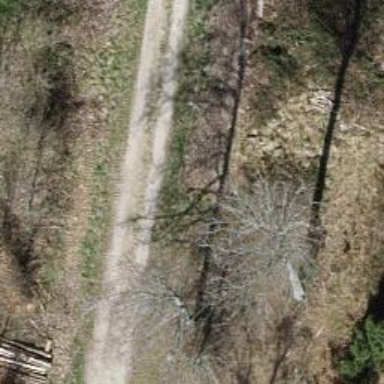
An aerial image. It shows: Gravel track with grade2 quality.